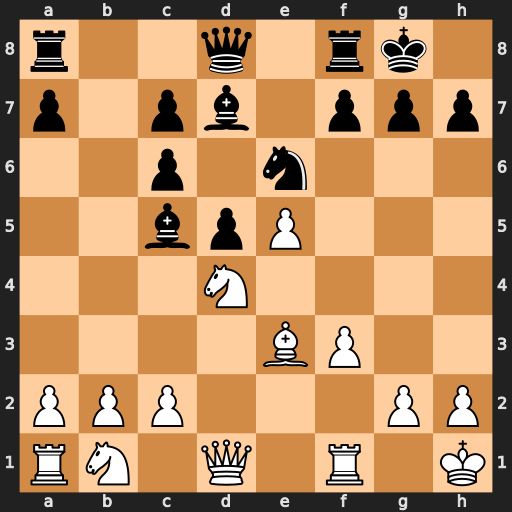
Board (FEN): r2q1rk1/p1pb1ppp/2p1n3/2bpP3/3N4/4BP2/PPP3PP/RN1Q1R1K
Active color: w
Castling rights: -
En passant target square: -
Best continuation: Nxe6 Bxe6 Bxc5